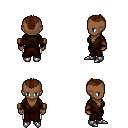
a pixel art fantasy rpg character, female body template, human, dark skin, brown robe, white pants, brown short mohawk hairstyle, leather bracers, metal boots, four views (front, back, left, right), 2x2 character sprite sheet, small pixel art, hard edges, no anti-aliasing